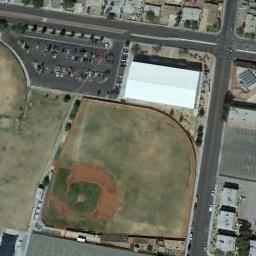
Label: baseball_diamond